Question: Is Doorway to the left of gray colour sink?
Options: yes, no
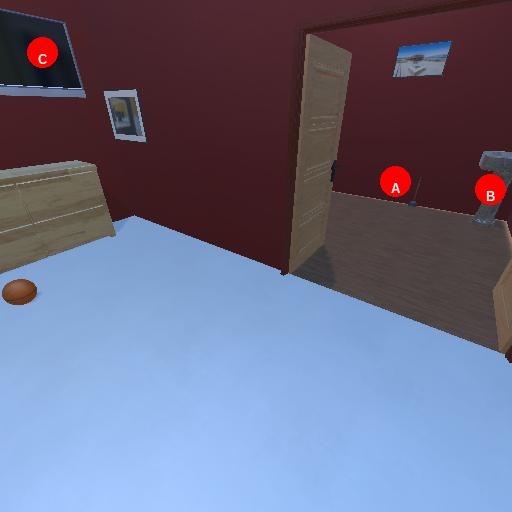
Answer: yes